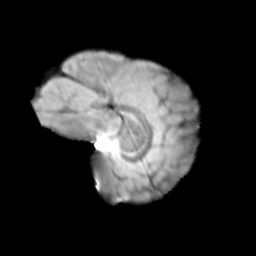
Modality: T2w
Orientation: sagittal
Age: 13
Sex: male
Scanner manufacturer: siemens
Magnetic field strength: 3 T
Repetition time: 3.8 s
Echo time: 0.07 s